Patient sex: M
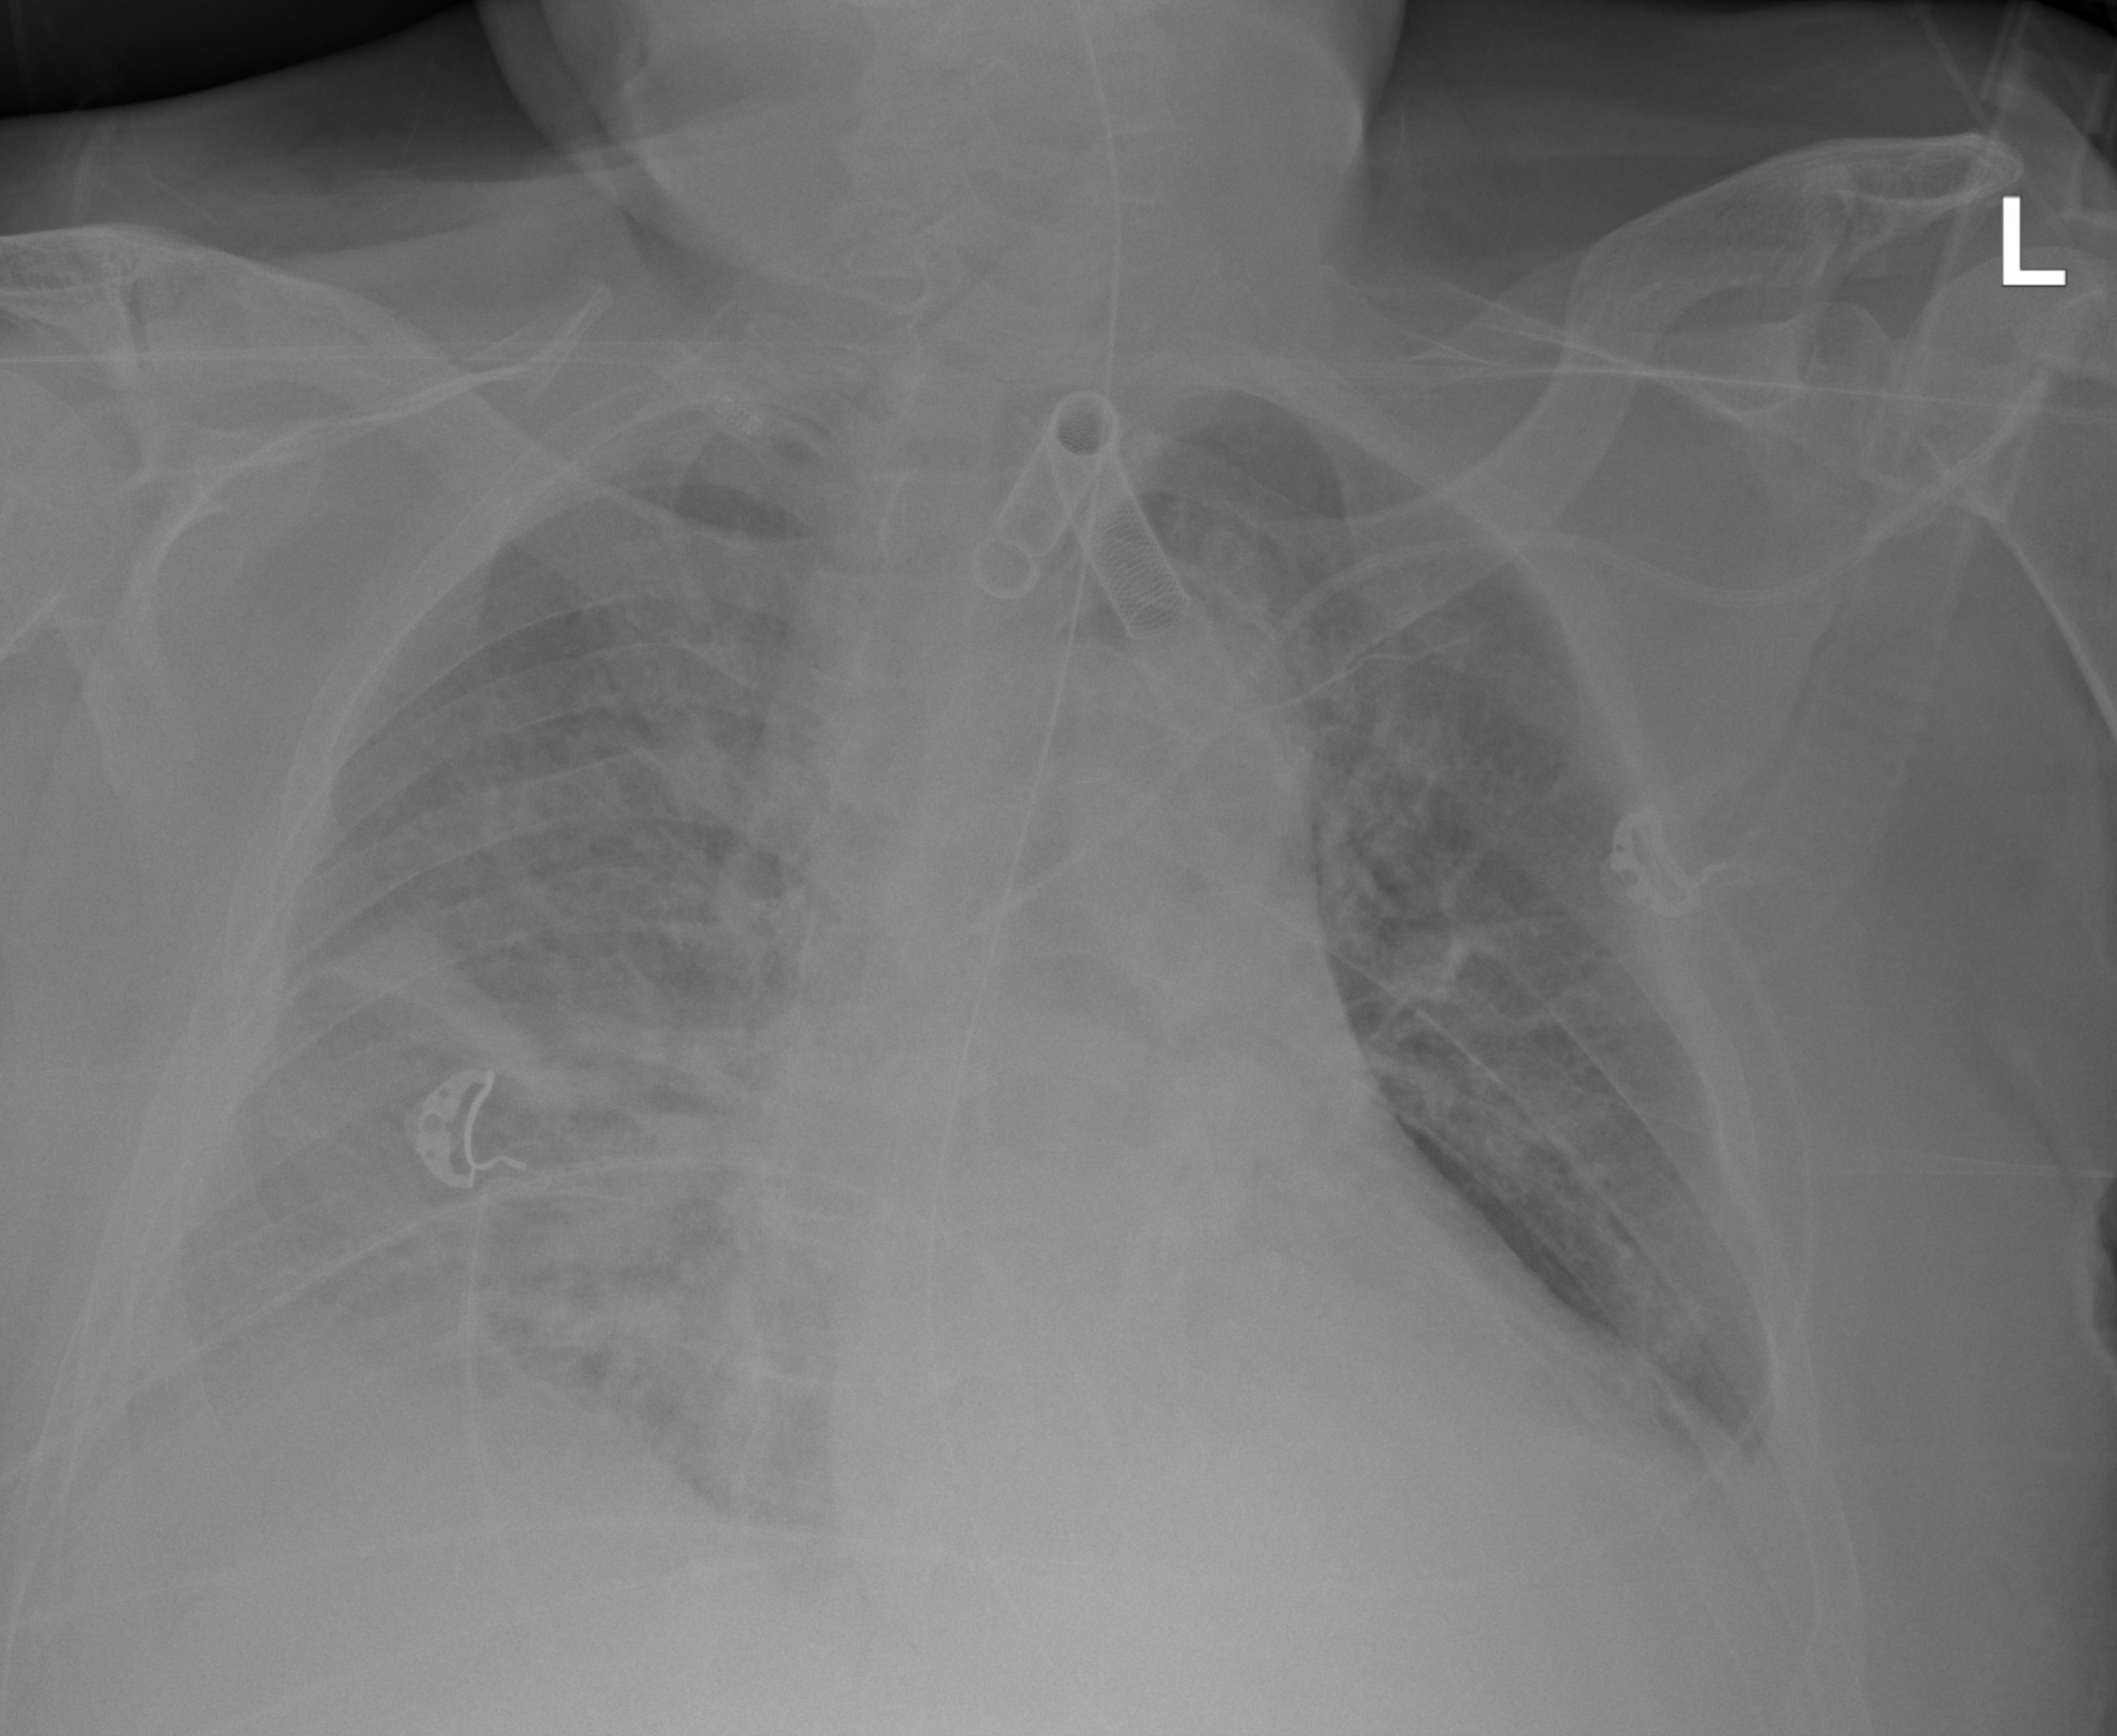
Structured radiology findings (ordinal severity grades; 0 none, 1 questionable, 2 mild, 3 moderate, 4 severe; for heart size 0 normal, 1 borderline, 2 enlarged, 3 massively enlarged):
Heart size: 1
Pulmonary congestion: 3
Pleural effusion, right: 3
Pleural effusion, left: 2
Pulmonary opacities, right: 2
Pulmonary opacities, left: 1
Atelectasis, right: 3
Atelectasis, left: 2